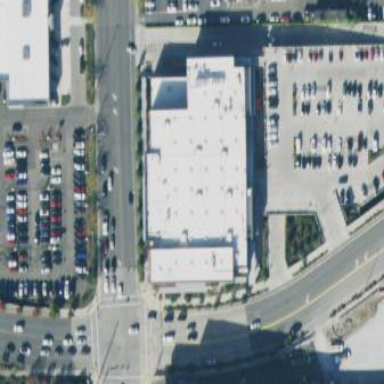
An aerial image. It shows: Retail building.